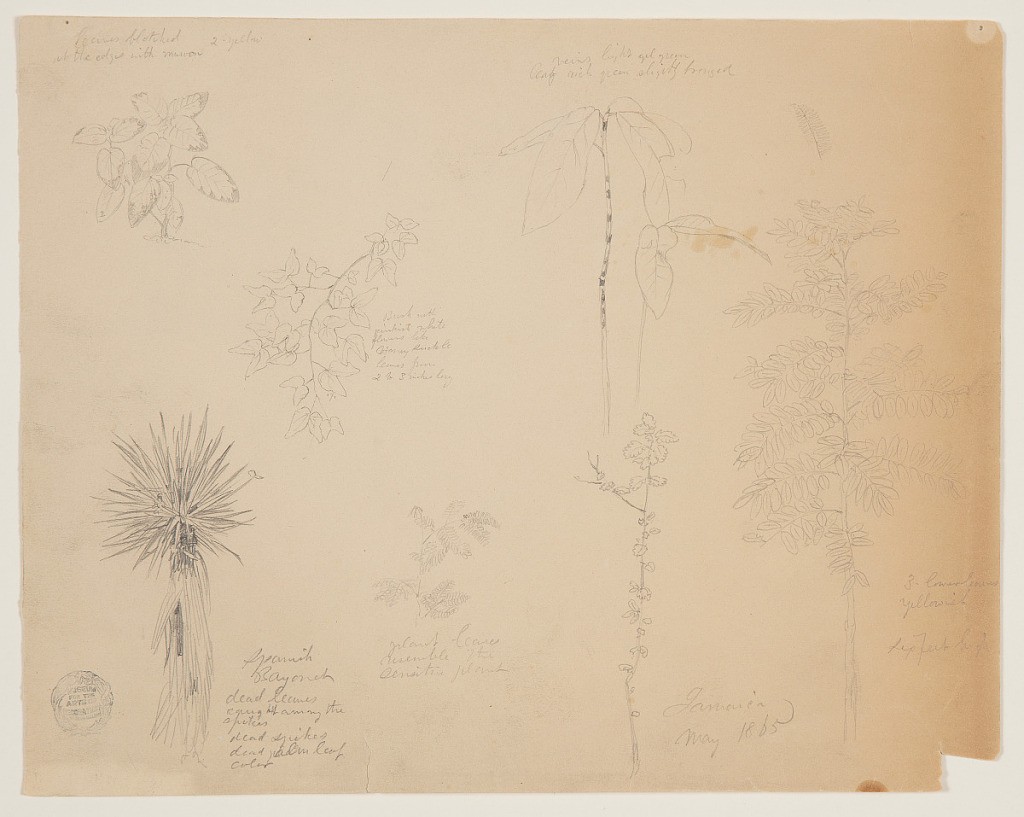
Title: Botanical Sketches, Jamaica
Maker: Frederic Edwin Church, American, 1826–1900
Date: May 1865
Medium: Graphite on tan wove paper
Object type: Drawing
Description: Botanical sketches showing several different plants and trees in Jamaica. At right, a tall, six-foot tree with a narrow trunk is visible. Five other plant studies are positioned throughout composition's center and upper left. Sketch of a Spanish Bayonet, or yucca plant, is visible at lower left.